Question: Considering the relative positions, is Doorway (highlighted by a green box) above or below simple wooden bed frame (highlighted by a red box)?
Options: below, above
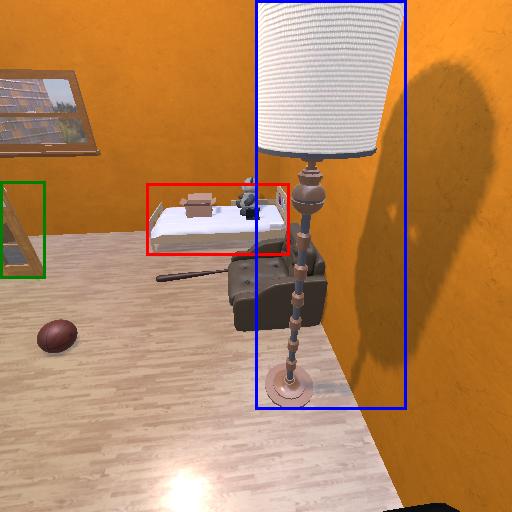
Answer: below